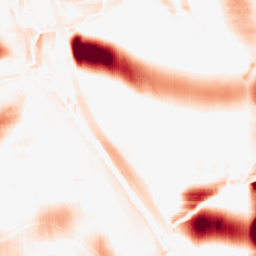
Category: morphological
Decomposition family: rolling_ball
Decomposition parameters: radius: 25
Upsampling method: quartic
Upsampling parameters: scale: 2
Upsampling scale: 2